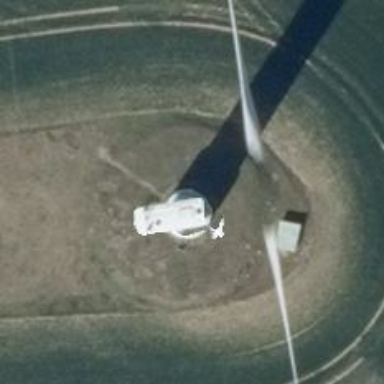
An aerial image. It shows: Wind generator powered by horizontal axis wind turbine.